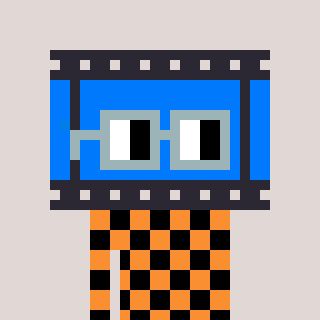
a pixel art character with square dark gray glasses, a film strip-shaped head and a orange-colored body on a warm background